Question: Given a set of ordered points, and a path made up of ordered lat,lon points that goes near those points (in lat/lon coordinates), I want to associate the points with the path, ideally with good algorithmic complexity (n*log(n)) or better, but maybe that might not be realistic.
The below diagram illustrates my question better. The blue line is the ordered path that is provided, and the red points are in the same order as the blue line. The green path is my desired result, which merges the red points and the blue line into a new ordered path.

Some threshold would have to be set for the distance of the red points from the blue path, let's assume that the red points are at most 50 meters from the blue path.
So, this is definitely the most mathmatical and unusual question I have asked on Stack Overflow. Any ideas would be great on solving this. I am planning to use it to merge GTFS shape data with trip data which describes stop times, and build it into the open source project, <URL>.
Thanks for your help!
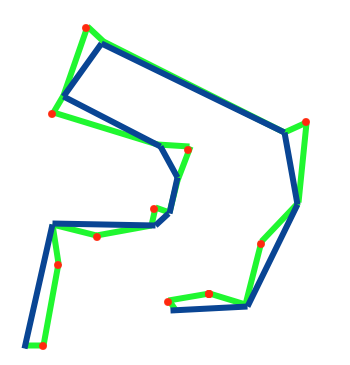
Answer: Building on the other suggestions provided here, I think I have found a O(n) algorithm that works effectively.
The idea is to first pick the first red point as the starting point (or could choose the first blue point). Then compare the distance from this point to the next red point and the next blue point, pick the closer. Repeat until both lists are depleted. This seems to be quite effective on the Translink data set. I will give an update if I make tweaks to this idea.